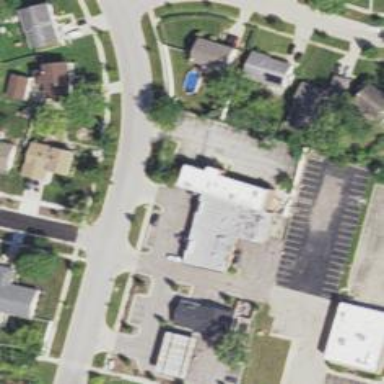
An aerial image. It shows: Convenience shop.